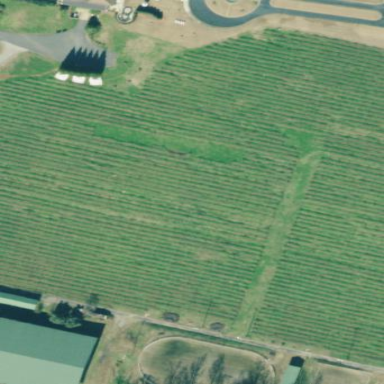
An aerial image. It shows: Vineyard where grapes are grown.